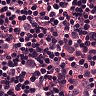
Metastatic tissue present: yes